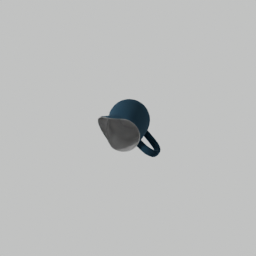
Label: decoration